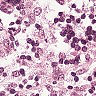
Metastatic tissue present: no